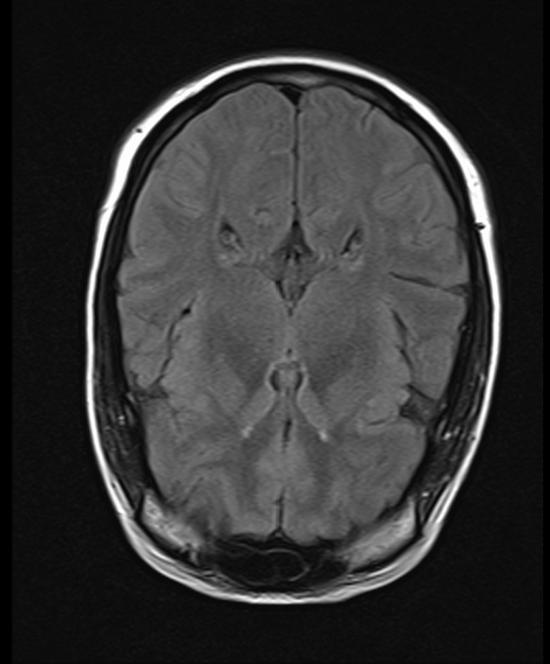
Label: notumor